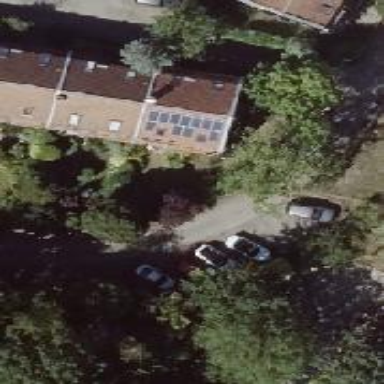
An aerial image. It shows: Living street.